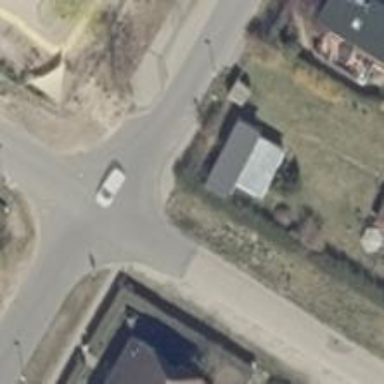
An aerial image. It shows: Unmarked road crossing.